Field crop: maize
Growth stage: 2
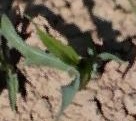
Species: maize